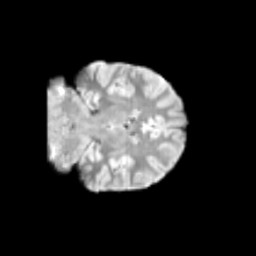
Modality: T2w
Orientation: coronal
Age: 11
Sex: male
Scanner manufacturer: siemens
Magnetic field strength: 3 T
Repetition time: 3.8 s
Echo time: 0.07 s